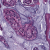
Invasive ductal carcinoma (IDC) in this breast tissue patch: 1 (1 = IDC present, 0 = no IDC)